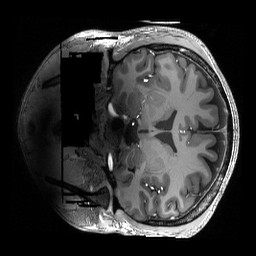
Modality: T1w
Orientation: coronal
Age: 24
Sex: female
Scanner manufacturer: siemens
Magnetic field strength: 6.98 T
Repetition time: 2.53 s
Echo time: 0.00176 s